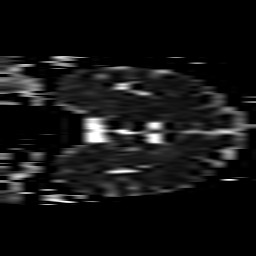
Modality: ADC
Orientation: coronal
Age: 47
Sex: male
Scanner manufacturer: philips
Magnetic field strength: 3 T
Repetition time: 3.132 s
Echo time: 0.076 s